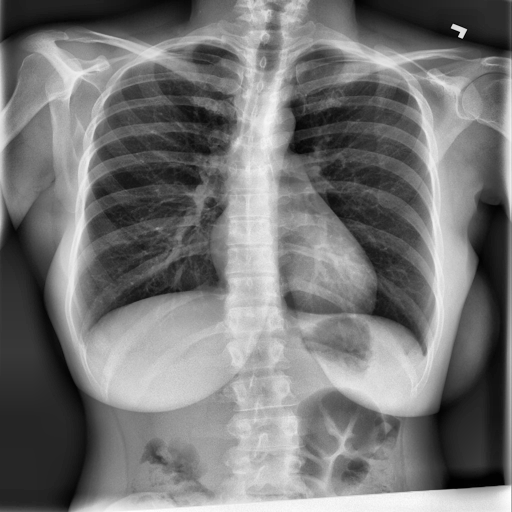
Finding: NORMAL